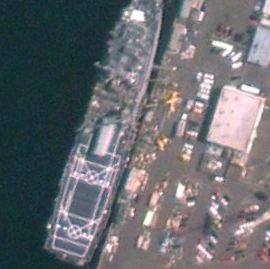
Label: combat